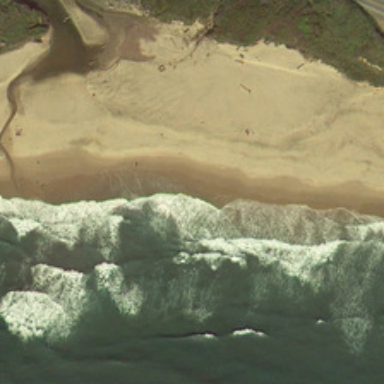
A piece of green ocean is near yellow beach and many green trees .